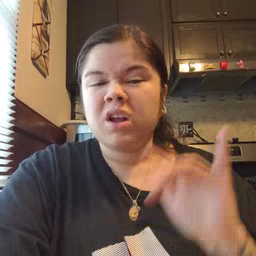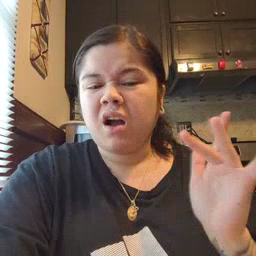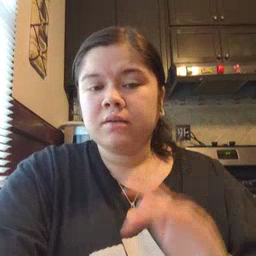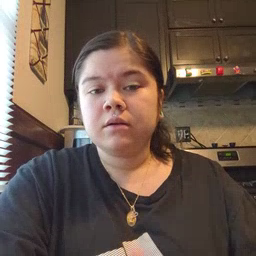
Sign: yucky